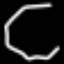
Label: octagon